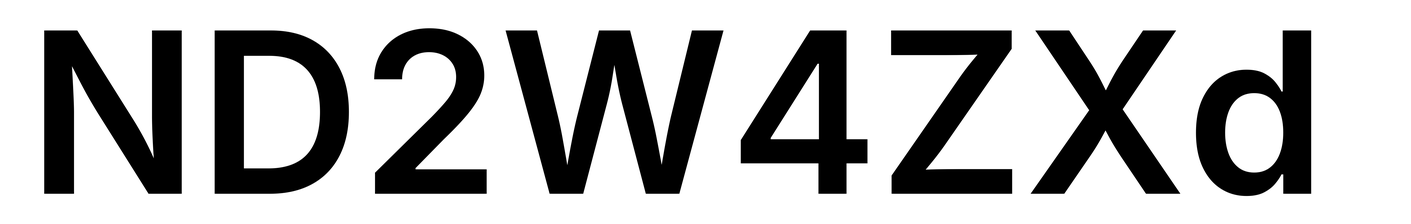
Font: Inter_SemiBold